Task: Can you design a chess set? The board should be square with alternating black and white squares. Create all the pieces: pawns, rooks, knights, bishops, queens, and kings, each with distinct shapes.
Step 5001:
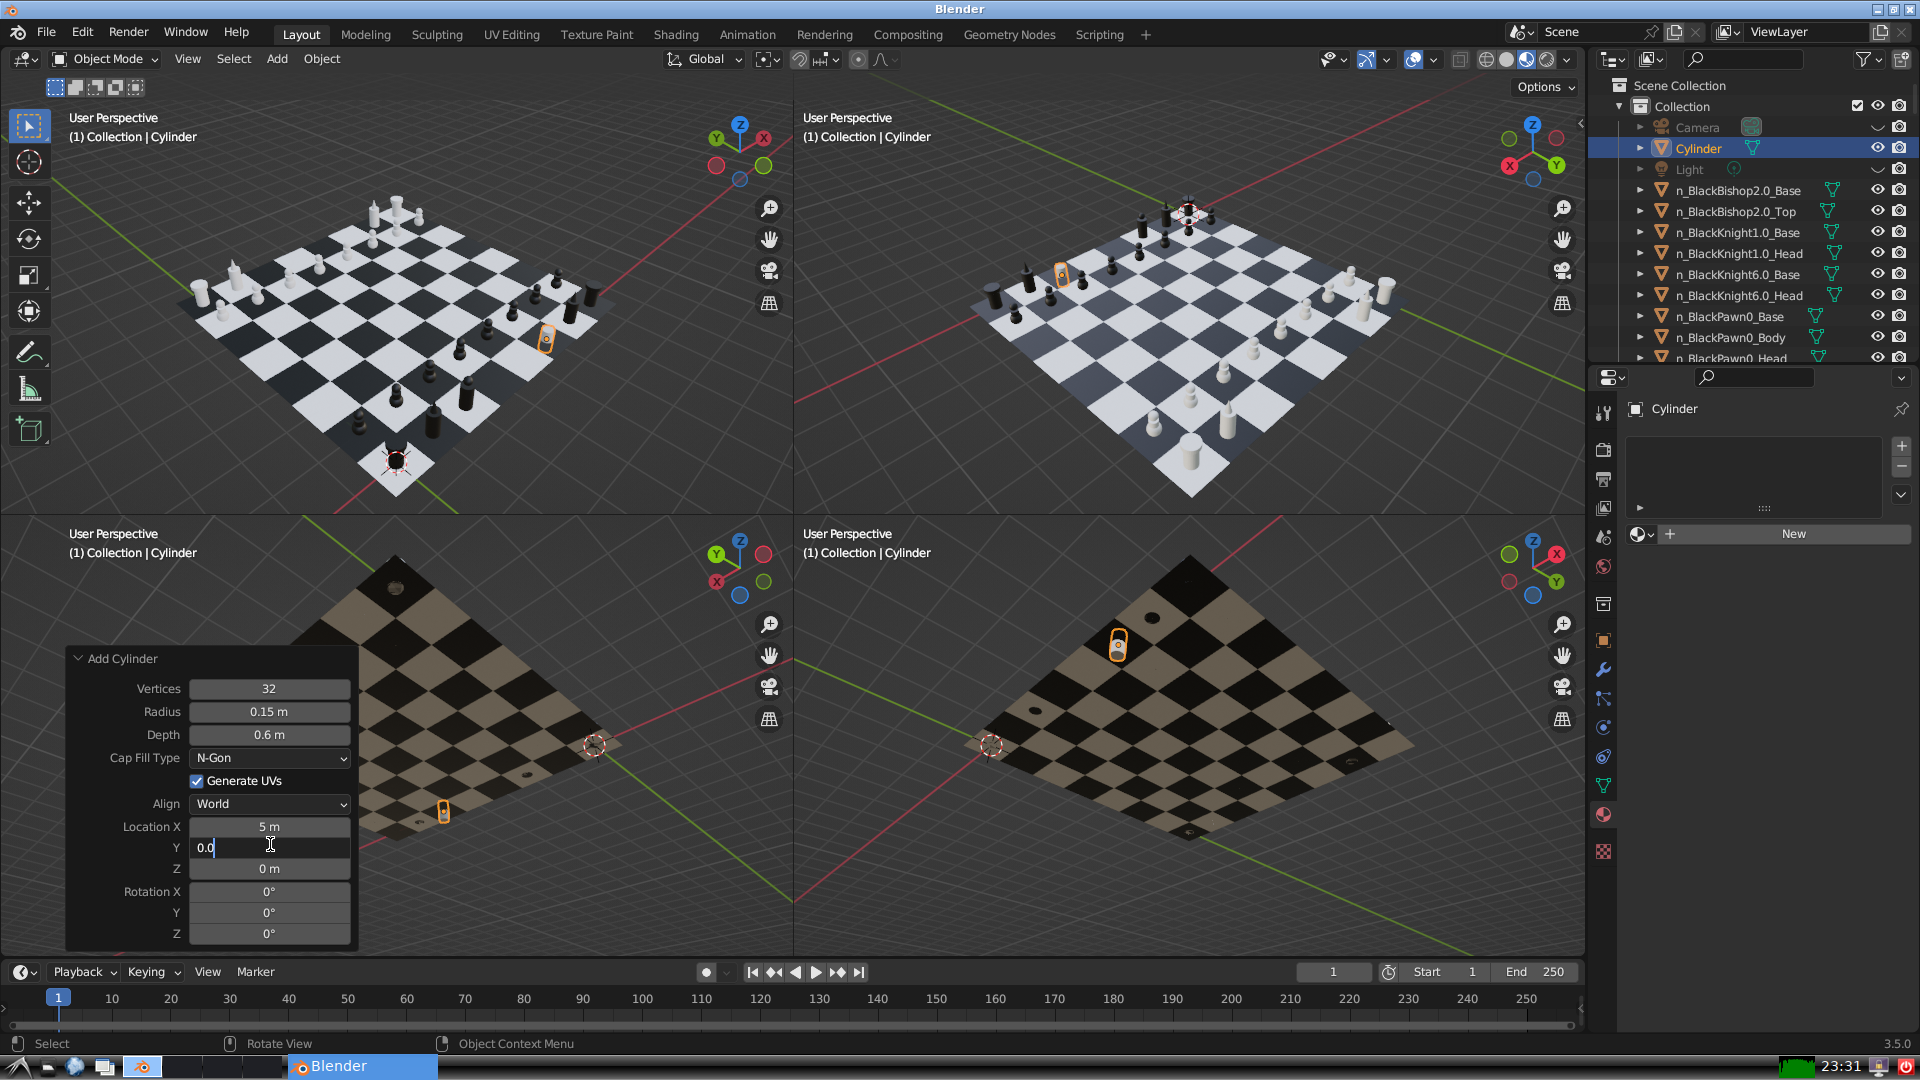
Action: {"key_press": ['Return']}